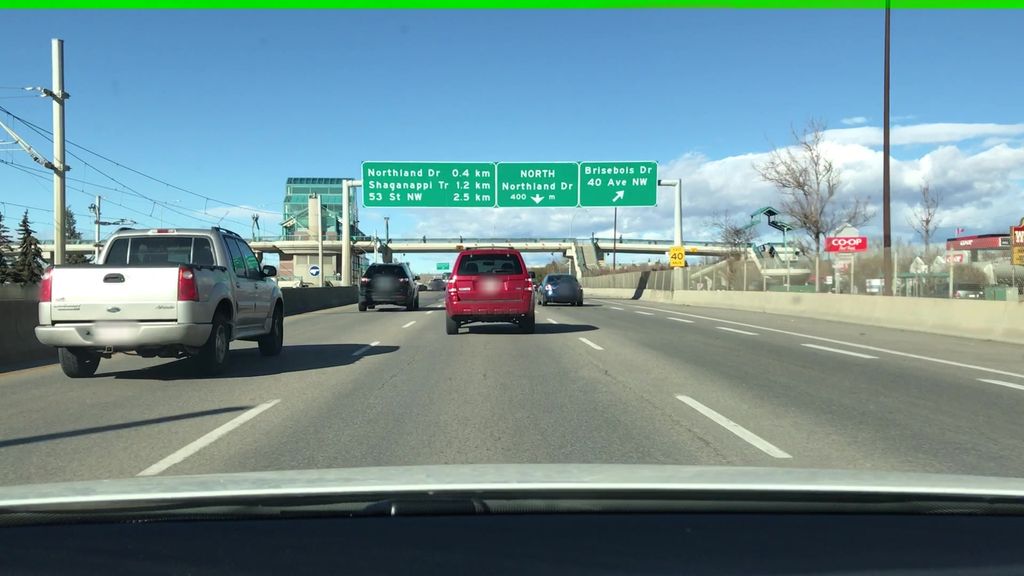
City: calgary